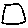
Label: square